Interaction volume radius: 10 \u00c5
Interaction volume height: 25 \u00c5
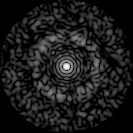
Disorder parameter: 0.8169